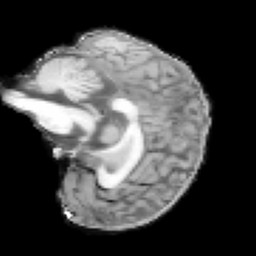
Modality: T1w
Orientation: sagittal